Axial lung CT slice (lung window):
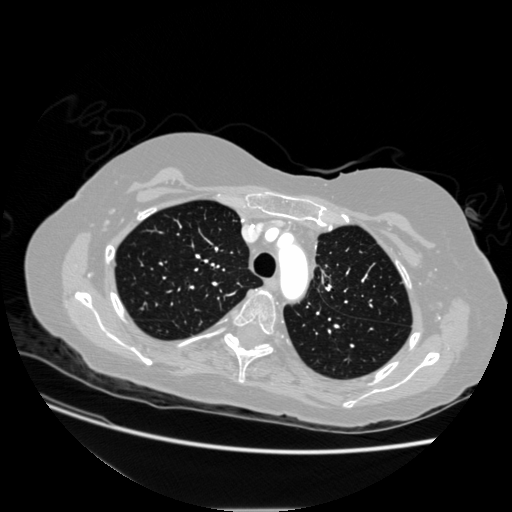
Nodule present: no